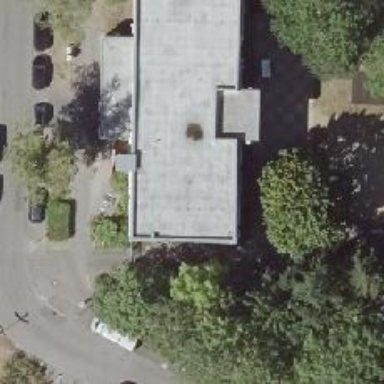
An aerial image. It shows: Community centre.